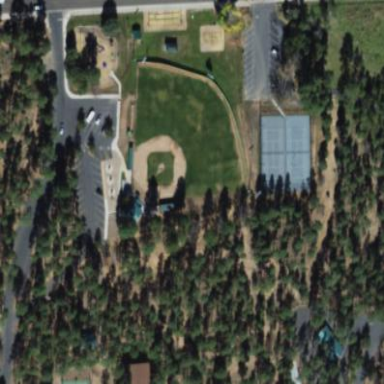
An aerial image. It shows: Baseball pitch for leisure land activities.